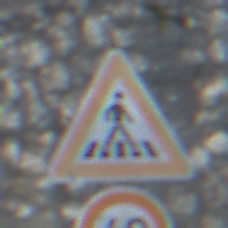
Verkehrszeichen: FussgaengerueberwegLinks
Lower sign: Geschwindigkeit40
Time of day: MorningAfternoon
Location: Outdoor (Suburban)
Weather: PartlyCloudy
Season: NotSpecified
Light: Natural